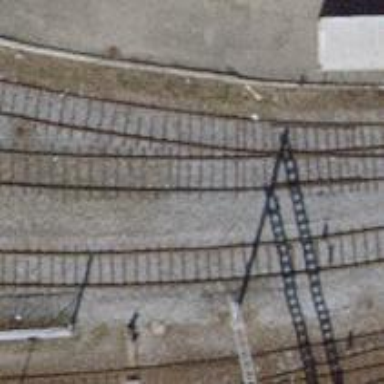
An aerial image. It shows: Abandoned railway spur with one track.